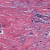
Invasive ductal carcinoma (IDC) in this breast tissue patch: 0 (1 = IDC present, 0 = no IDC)